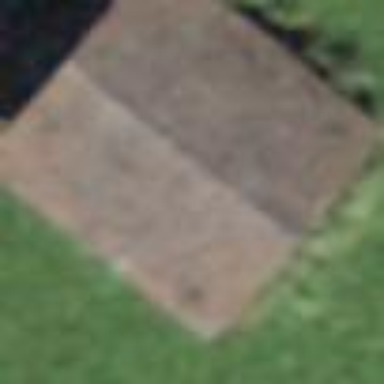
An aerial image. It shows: Building with tile roof.